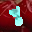
Label: 8